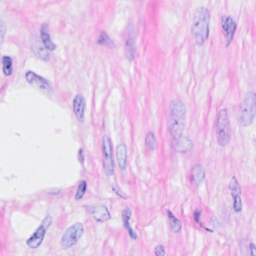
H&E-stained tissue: Breast